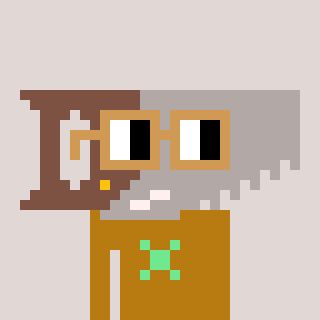
a pixel art character with square brown glasses, a saw-shaped head and a gold-colored body on a warm background